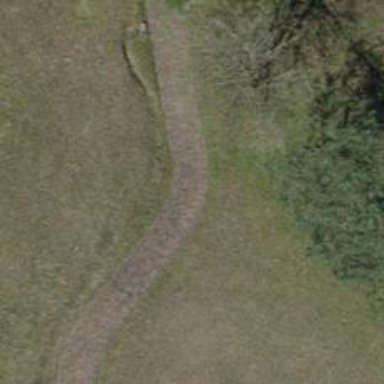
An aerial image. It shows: Service road with sett surface.